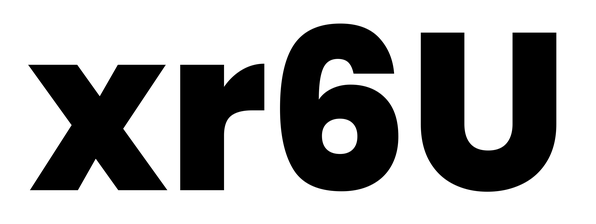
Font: Poppins-ExtraBold